Question: Using VIM I want to execute current sql file and see results. I've tried the following ('./manage.py dbshell' is a Django wrapper over 'psql')
'''
nmap <silent> <Leader>r :make<CR>
autocmd FileType sql set makeprg=cat\ %\\|./manage.py\ dbshell
'''
It works fine. But after VIM always shows me empty buffer (maybe it is error list). How to skip its opening?
If I run the same in command mode it will be as I've expected (without annoying buffers)
'''
:!cat %|./manage.py dbshell
'''
My SQL script contains a single select statement. And the magic buffer looks like:

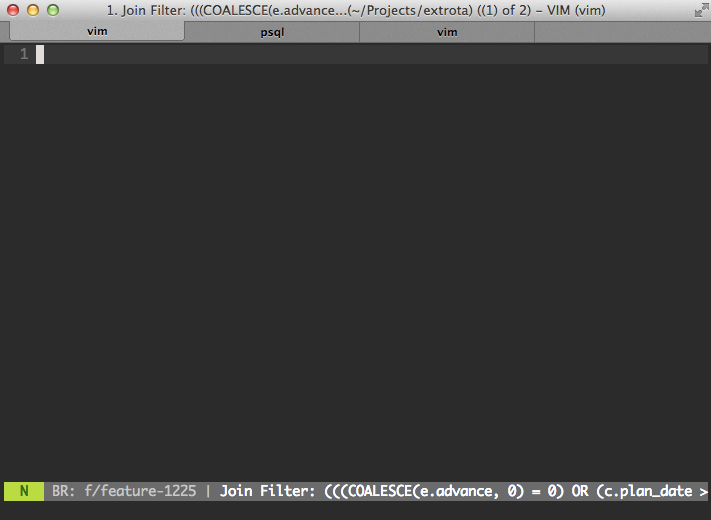
Answer: It is likely to be wrong ''errorformat'' option. Try doing
'''
:make!
'''
(with bang!) and see whether this window appears. If it does not, this is true and you should read ':h 'errorformat'' and also set it in addition to ''make''. Or just never use plain ':make' without bang and forget about jumping to errors (if that script is able to output information about errors).
---
Another idea: Could you show the output of
'''
:au ShellCmdPost,QuickFixCmdPre,QuickFixCmdPost
'''
? It may also be a problem of some plugin or vimrc code that is launched on one of these three events.
---
By the way, you have two things in commands you posted that may be improved. First, mapping should be written as 'nnoremap'. You don't need remapping here and it may save your time when you add some other mapping to your vimrc.
Second, use 'setlocal' in autocmd, not 'set'. With 'set' you set default ''makeprg'' for all buffers that will be opened after sql one.